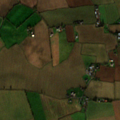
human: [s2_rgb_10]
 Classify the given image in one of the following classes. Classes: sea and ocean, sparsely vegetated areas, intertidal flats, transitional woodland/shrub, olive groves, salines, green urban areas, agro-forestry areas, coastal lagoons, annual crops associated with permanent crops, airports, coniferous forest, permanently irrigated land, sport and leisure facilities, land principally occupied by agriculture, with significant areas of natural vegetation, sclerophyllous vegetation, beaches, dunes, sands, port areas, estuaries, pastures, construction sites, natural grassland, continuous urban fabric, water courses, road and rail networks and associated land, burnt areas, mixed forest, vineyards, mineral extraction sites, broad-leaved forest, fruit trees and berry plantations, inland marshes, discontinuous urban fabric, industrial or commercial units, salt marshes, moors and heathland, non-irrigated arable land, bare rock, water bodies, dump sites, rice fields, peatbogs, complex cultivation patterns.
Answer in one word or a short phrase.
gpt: non-irrigated arable land